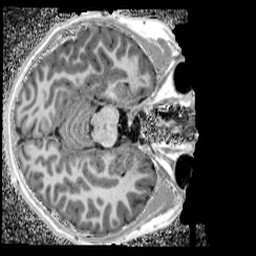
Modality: UNIT1_denoised
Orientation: axial
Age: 12
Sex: male
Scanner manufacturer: siemens
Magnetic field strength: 3 T
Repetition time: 4 s
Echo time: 0.00299 s